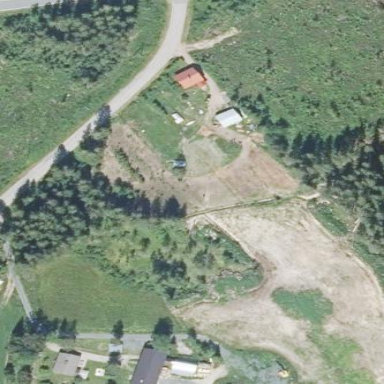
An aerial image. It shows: Farmyard area.